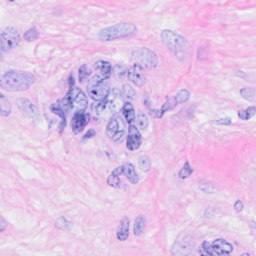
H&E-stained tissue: Breast